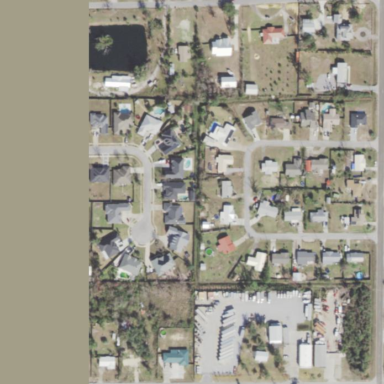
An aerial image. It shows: Residential area composed of single-family homes.